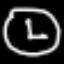
Label: clock